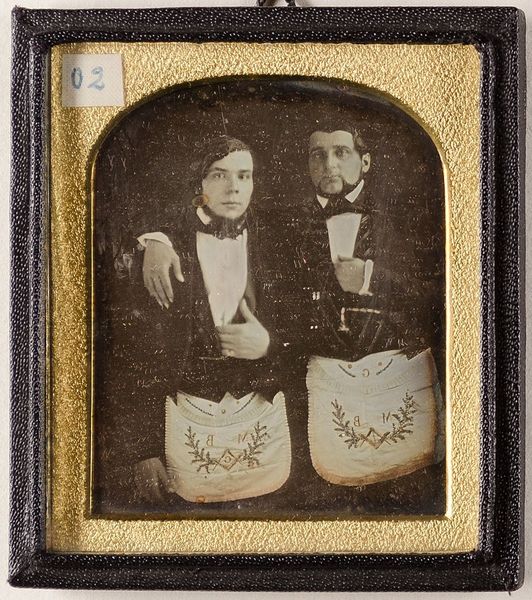
Titel: Zwei junge Männer mit Freimaurerschürzen
Standort: Hamburg
Institution: Museum für Kunst und Gewerbe Hamburg
Schlagwörter: mann, gesten, figur, foto, fotografie, photographie, doppelbildnis, doppelportrait, photo, lichtbild, daguerreotypie, arbeitskleidung, bildwerke, angewandte und bildende kunst, hessische systematik, armhaltungen, porträtfotografie, porträtphotographie, doppelporträt, schürze, maurerschurz